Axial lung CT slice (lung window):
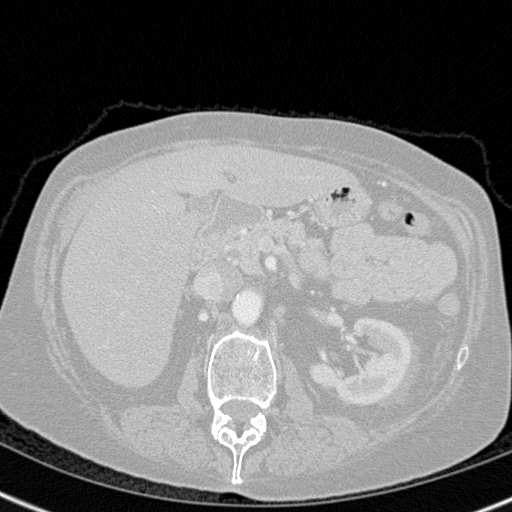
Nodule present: no